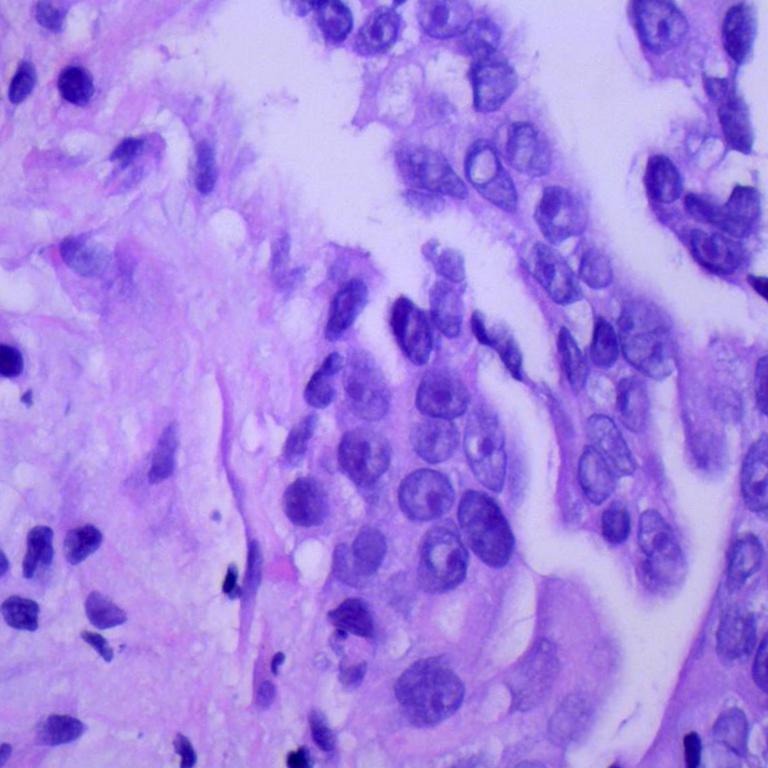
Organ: lung
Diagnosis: adenocarcinomas